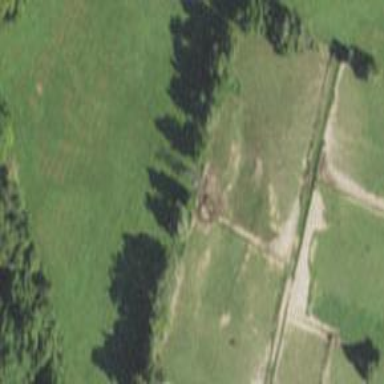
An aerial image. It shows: Equestrian pitch used for leisure and sports activities.